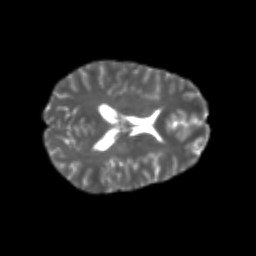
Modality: T2w
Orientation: axial
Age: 21
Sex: male
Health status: healthy
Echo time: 0.074 s